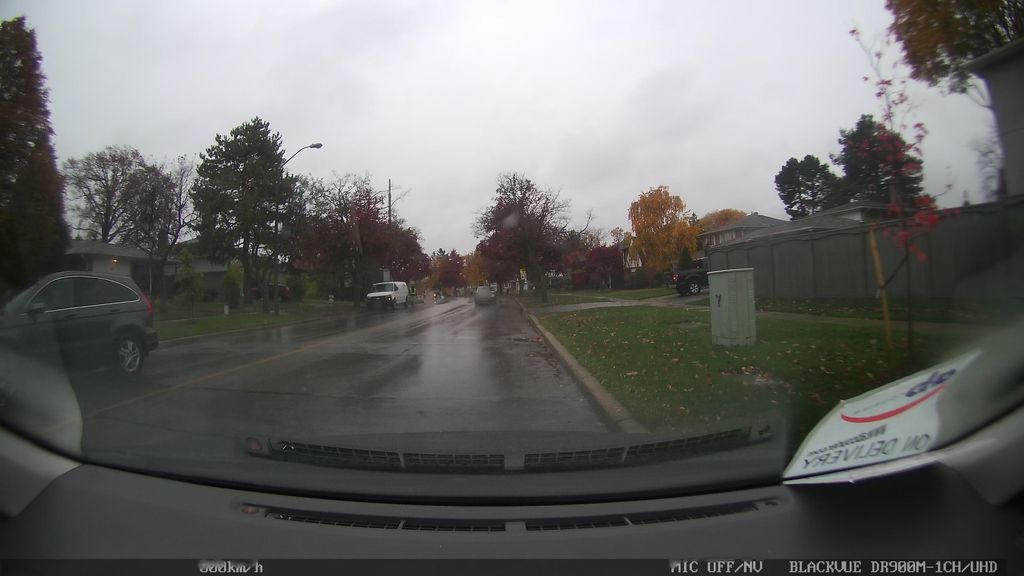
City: toronto